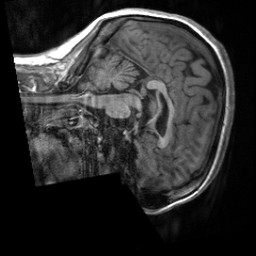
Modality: T1w
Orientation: sagittal
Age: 33
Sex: female
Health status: healthy
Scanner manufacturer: siemens
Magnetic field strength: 3 T
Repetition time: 2 s
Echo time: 0.00232 s